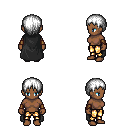
a pixel art fantasy rpg character, female body template, human, dark skin, black cape, gold greaves, white plain hairstyle, cloth bracers, four views (front, back, left, right), 2x2 character sprite sheet, small pixel art, hard edges, no anti-aliasing